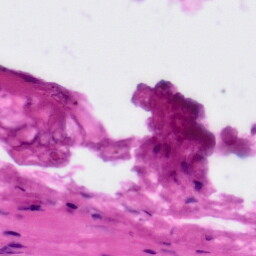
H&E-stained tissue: Tonsil